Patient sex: M
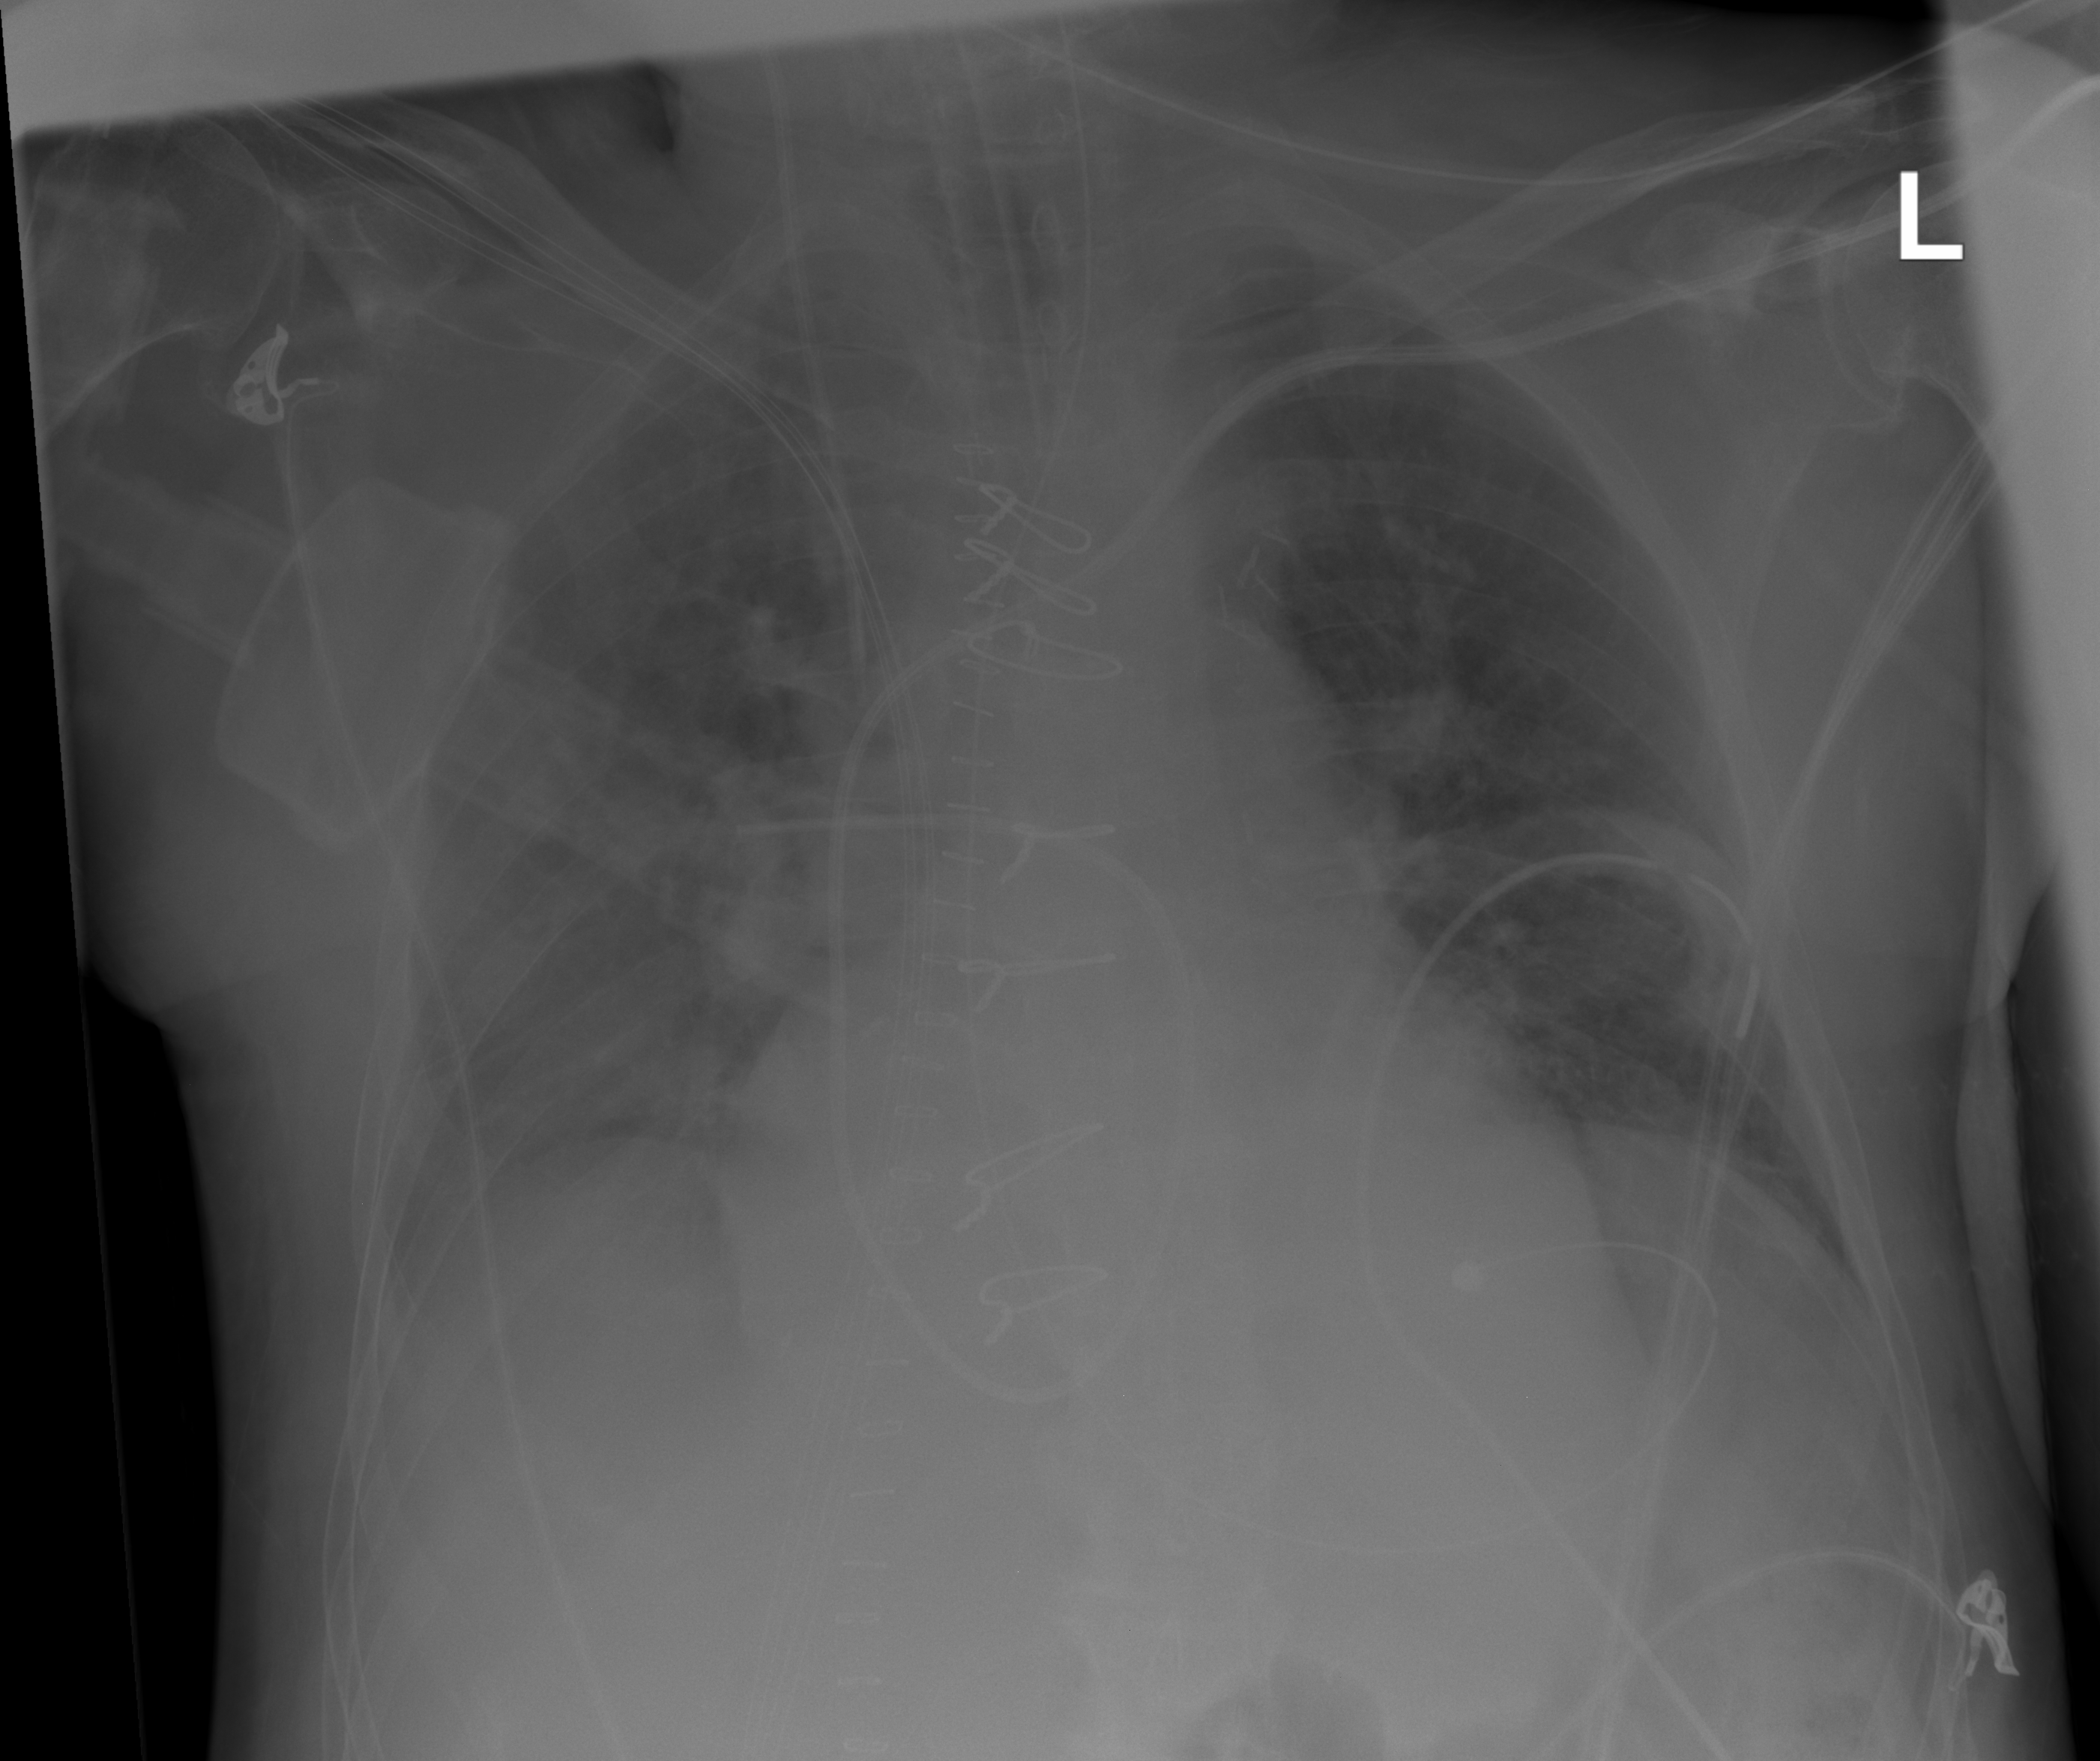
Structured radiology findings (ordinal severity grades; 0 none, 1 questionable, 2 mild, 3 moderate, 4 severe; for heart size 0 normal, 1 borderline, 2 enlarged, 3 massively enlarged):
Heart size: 2
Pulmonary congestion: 2
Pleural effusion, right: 2
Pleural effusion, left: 0
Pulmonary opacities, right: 0
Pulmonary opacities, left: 0
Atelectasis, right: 2
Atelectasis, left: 2